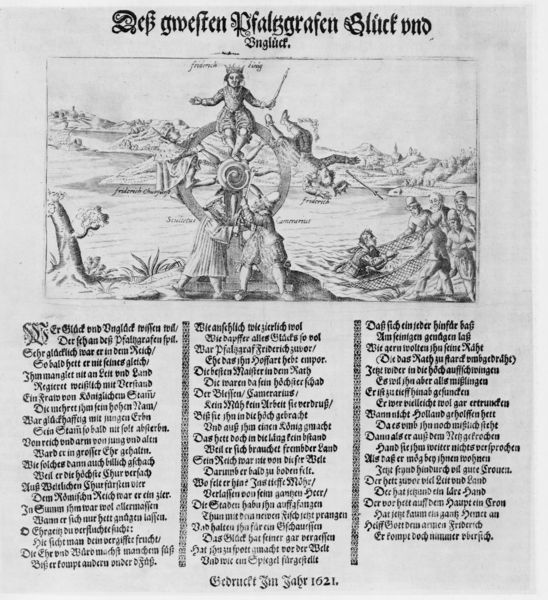
Titel: Deß gwesten Pfaltzgrafen Glück vnd Vnglück
Institution: (Seriendruck)
Schlagwörter: baum, mann, meer, wasser, weiß, landschaft, menschen, see, sitzen, ufer, männer, schwarz, szene, zeichnung, alt, ober, barock, bibel, geschichte, bild, mühle, stamm, gewässer, drei, kind, blatt, krone, renaissance, wald, boot, schrift, man, fischer, berge, gebirge, grafik, graphik, spalten, speichen, drehen, rand, rad, unglück, könig, deutsch, jahreszahl, fallen, bauer, oben, buch, rechteck, druck, schwarz weiss, stich, titel, gefahr, illustration, schwert, text, beschriftung, überschrift, herrscher, fürst, buchseite, heiligenschein, mittelalter, sturz, zeilen, kupferstich, netz, verse, gedruckt, baumstumpf, glück, graf, rettung, mühlrad, buchmalerei, majuskel, bible, fortuna, glücksrad, pfalzgraf, drawing, 1621, 3 spalten, fortune, pfalzgrafeb, mitllelalter, pfalzgrafen, german, wheel, teutsch